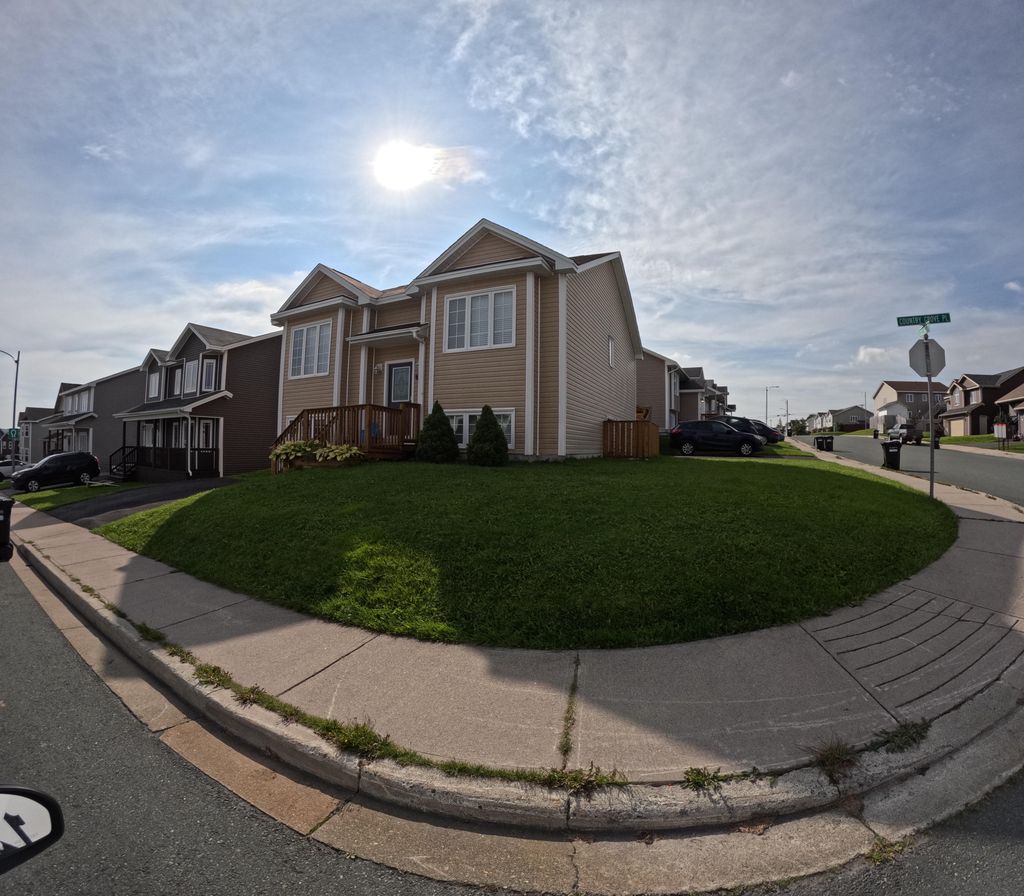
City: st_johns